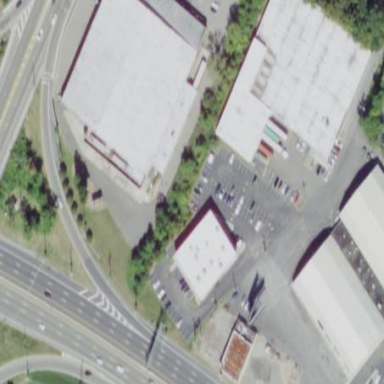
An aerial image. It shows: Building housing furniture shop.